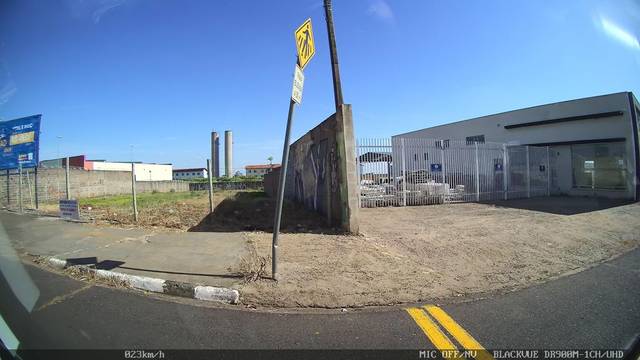
Region: Brazil
Coordinates: -20.506, -47.404